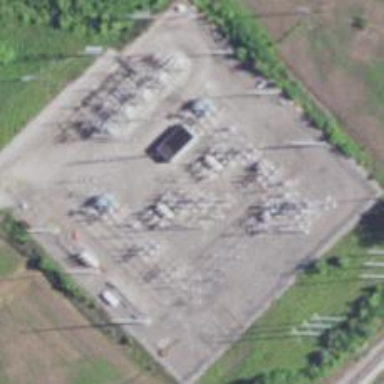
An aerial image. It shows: Distribution-level power substation.